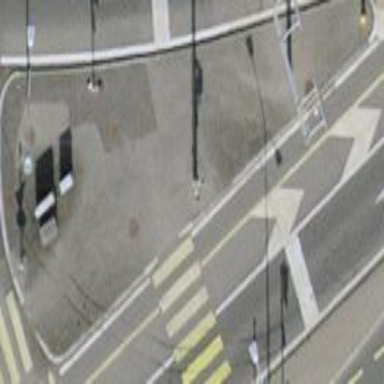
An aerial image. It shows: Traffic island.